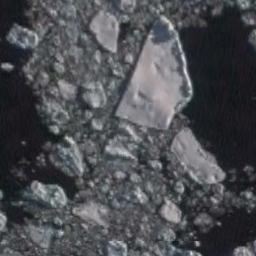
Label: sea_ice